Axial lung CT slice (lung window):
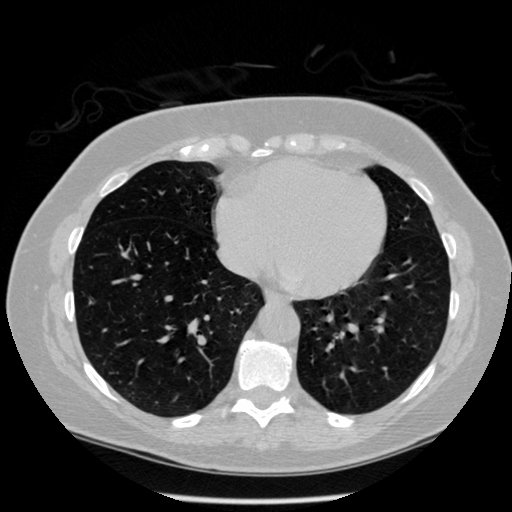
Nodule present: no